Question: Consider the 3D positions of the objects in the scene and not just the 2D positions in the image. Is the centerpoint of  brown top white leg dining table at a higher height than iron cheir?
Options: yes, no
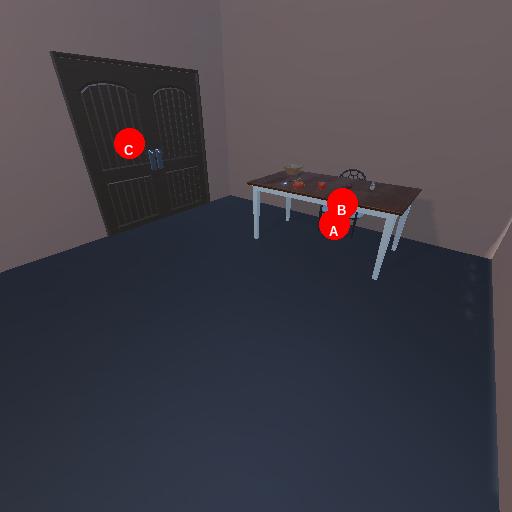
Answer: yes